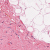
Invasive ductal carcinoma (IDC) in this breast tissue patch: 0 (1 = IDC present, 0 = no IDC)